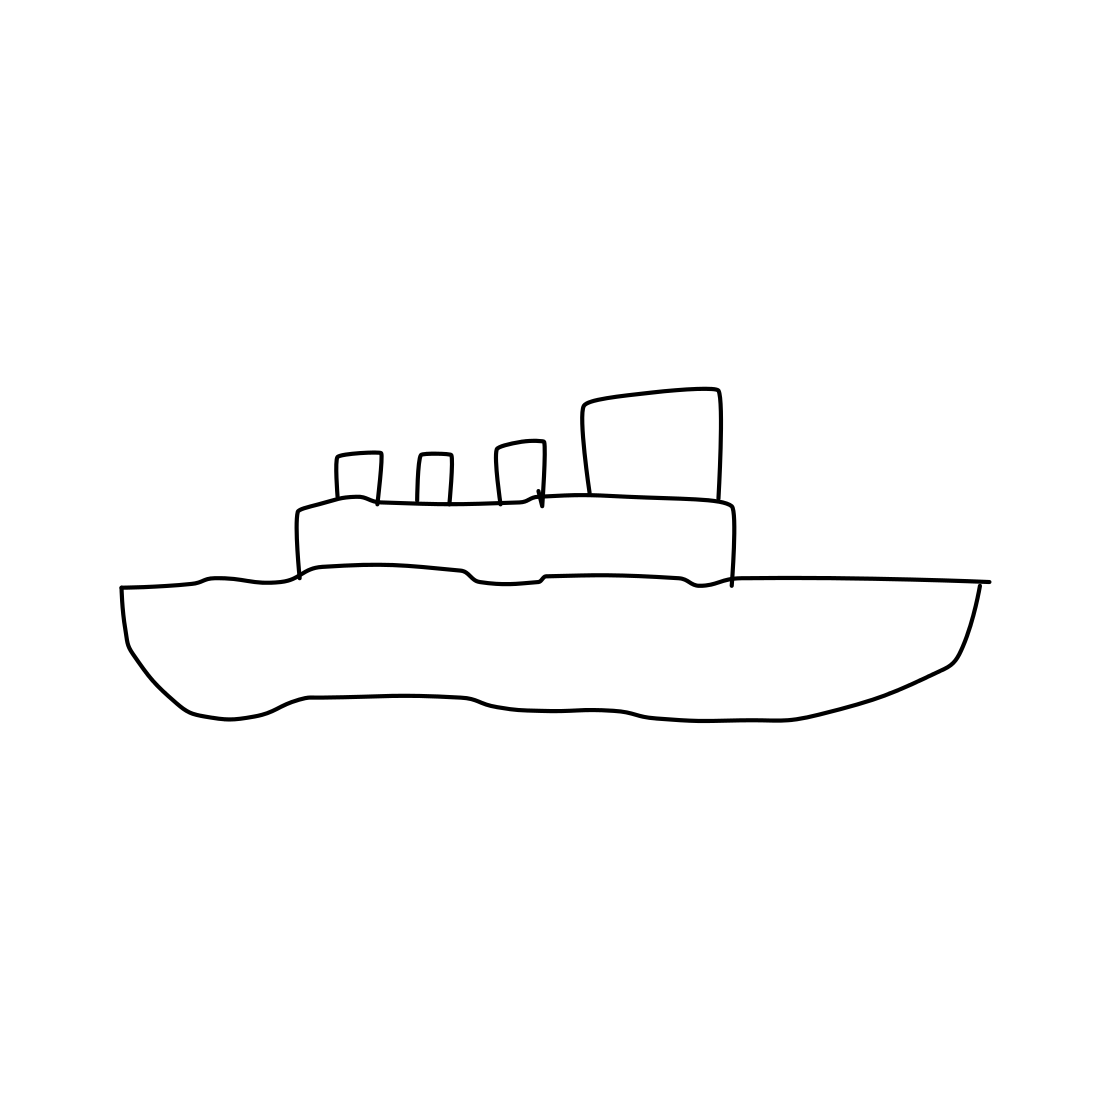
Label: ship